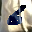
Label: 6